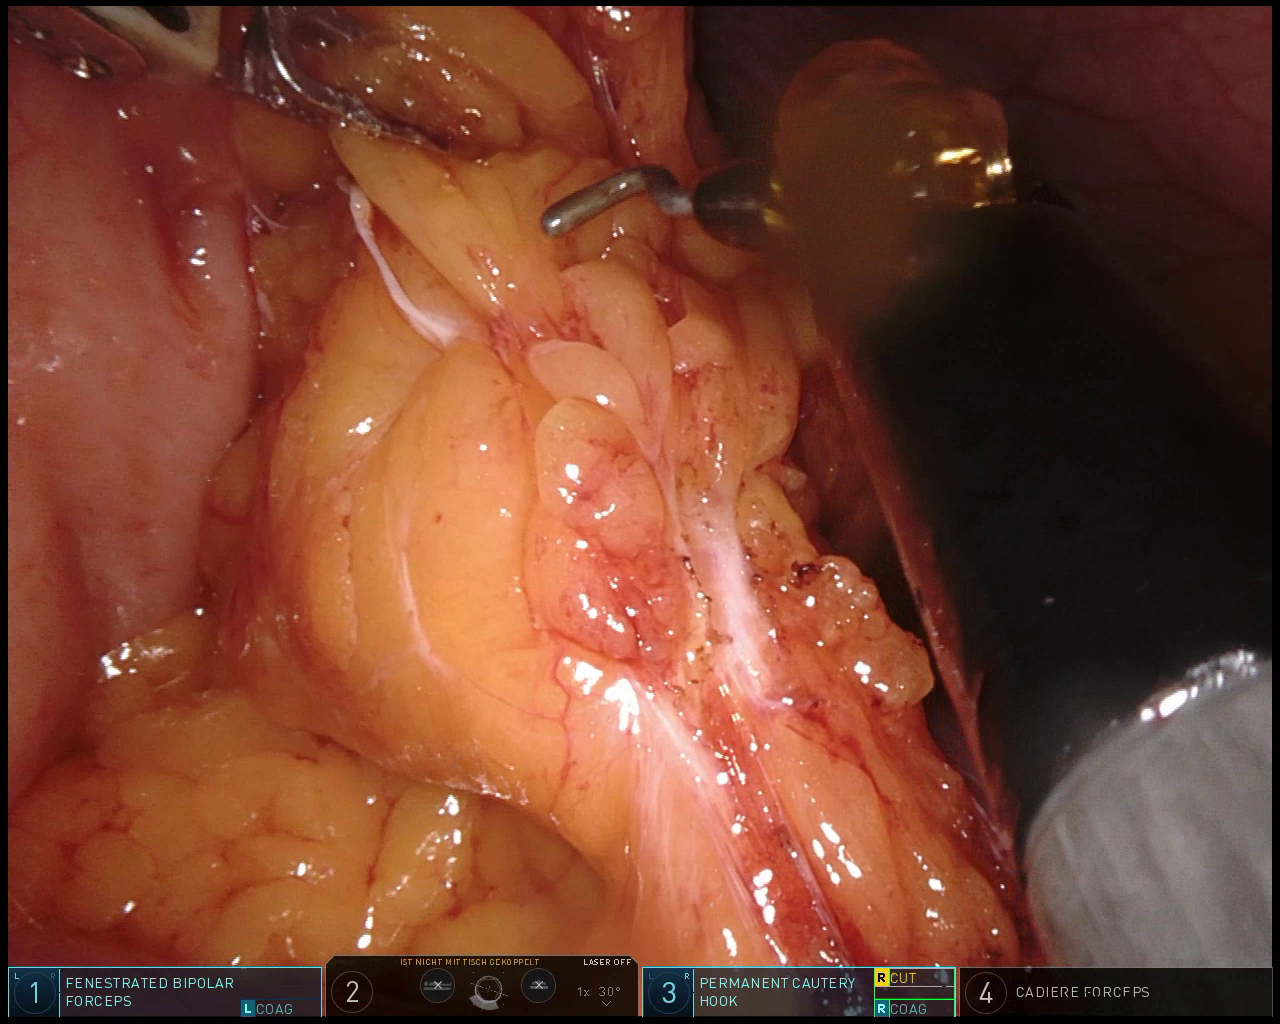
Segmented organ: stomach
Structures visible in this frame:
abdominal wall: yes
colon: no
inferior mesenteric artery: no
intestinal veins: no
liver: no
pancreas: no
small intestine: no
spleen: no
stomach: yes
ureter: no
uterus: no
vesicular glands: no